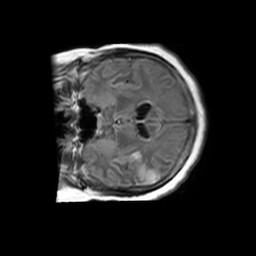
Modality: FLAIR
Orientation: coronal
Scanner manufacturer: philips
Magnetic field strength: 1.5 T
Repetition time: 11 s
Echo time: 0.14 s